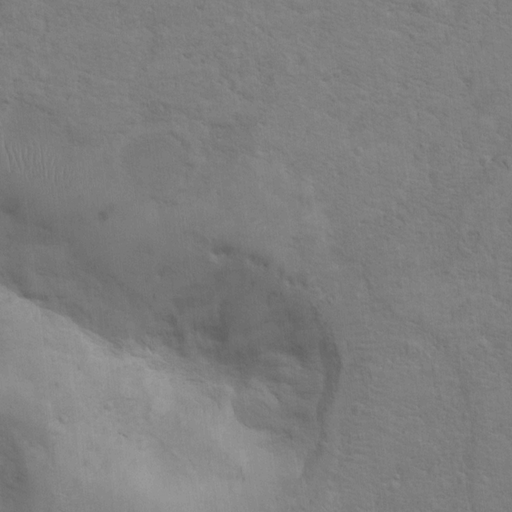
Objects detected: cone, cone